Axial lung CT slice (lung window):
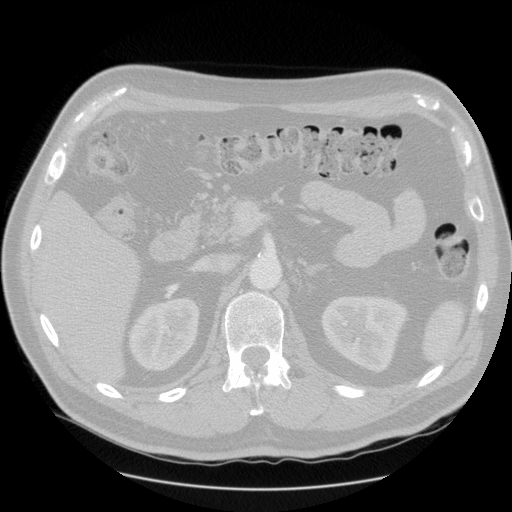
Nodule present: no